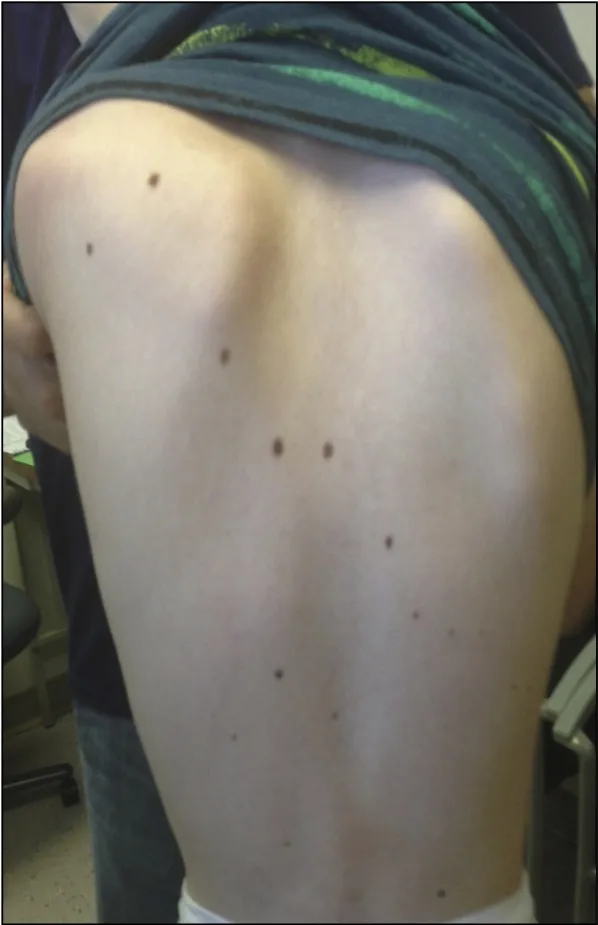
Clinical photograph of patient's trunk, with numerous scattered melanocytic nevi.
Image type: medical_photograph (skin_photograph)